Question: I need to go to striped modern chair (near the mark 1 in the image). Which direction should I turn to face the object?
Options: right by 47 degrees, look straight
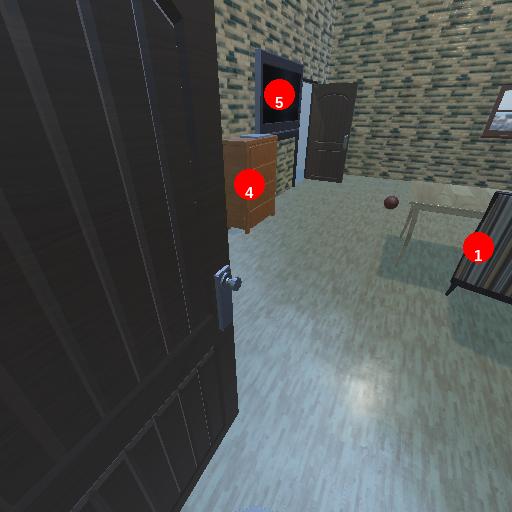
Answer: right by 47 degrees